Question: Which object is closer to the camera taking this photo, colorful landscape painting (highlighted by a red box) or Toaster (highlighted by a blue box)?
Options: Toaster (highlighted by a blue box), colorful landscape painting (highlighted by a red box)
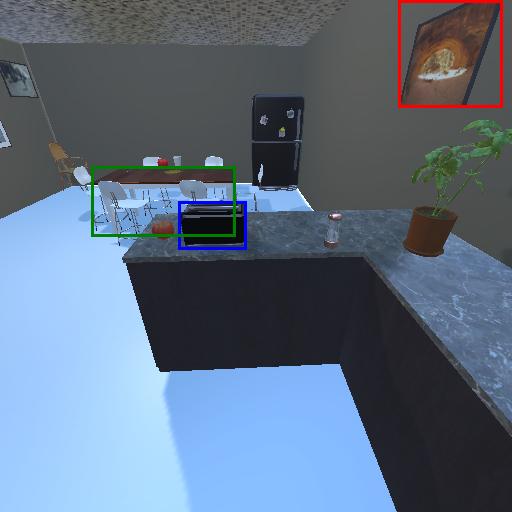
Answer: Toaster (highlighted by a blue box)